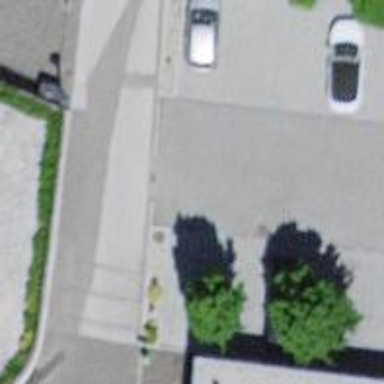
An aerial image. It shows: Bollard barrier.